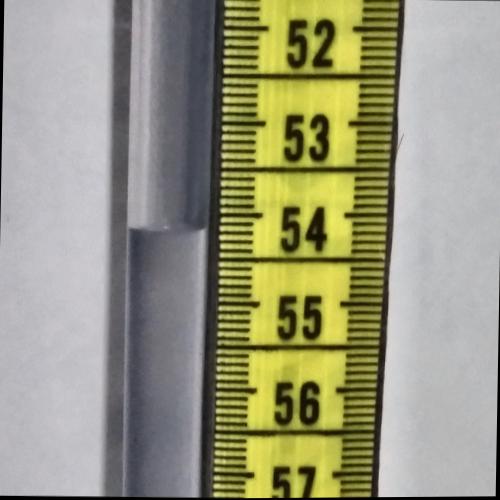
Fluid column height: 54.2 cm